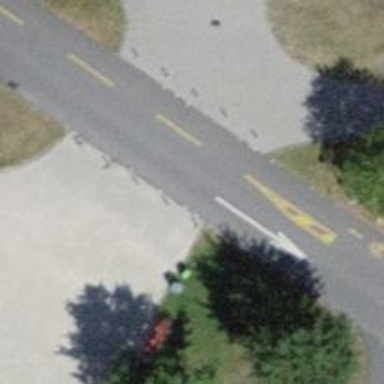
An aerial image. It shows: Bollard barrier.